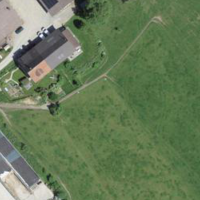
EUNIS habitat code: 24
Species observed at this site:
Pica pica
Phoenicurus phoenicurus
Motacilla alba